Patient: sex M, age 75
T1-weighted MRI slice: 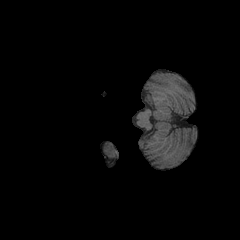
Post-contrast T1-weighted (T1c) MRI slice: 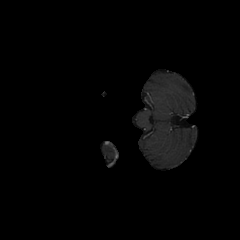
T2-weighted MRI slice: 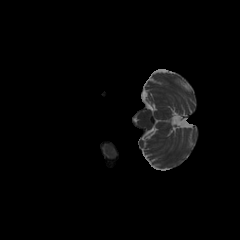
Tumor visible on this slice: no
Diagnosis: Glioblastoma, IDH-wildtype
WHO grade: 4